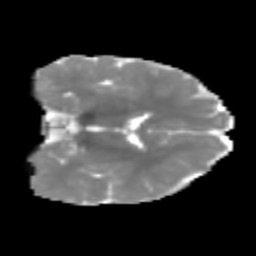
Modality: MD
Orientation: coronal
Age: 7
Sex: male
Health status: healthy